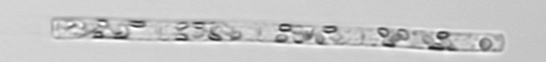
Label: Leptocylindrus